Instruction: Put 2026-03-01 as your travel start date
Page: home
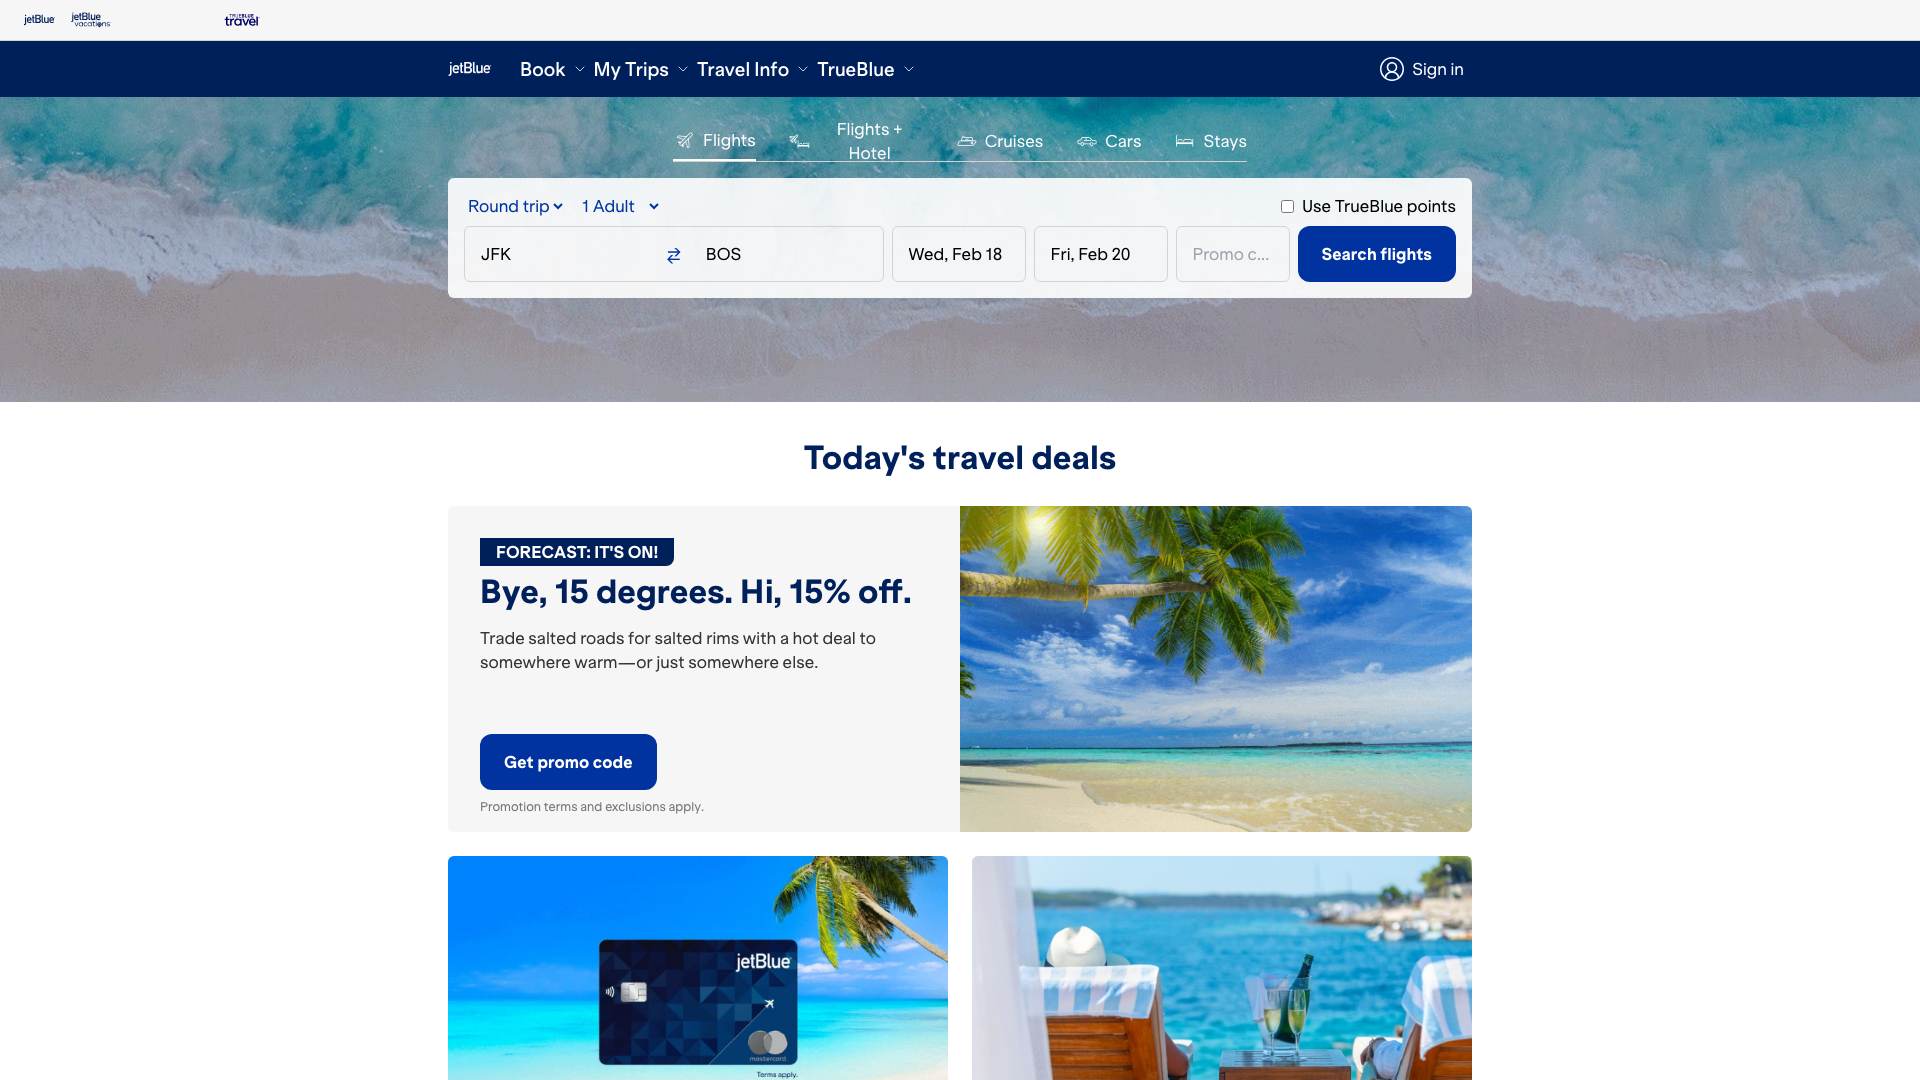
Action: type